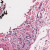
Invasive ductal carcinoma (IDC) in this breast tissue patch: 0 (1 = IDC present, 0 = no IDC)